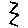
Label: zigzag